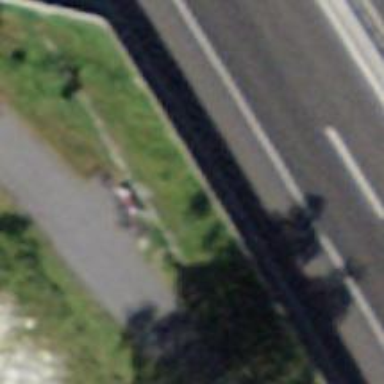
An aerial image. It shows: Bench.